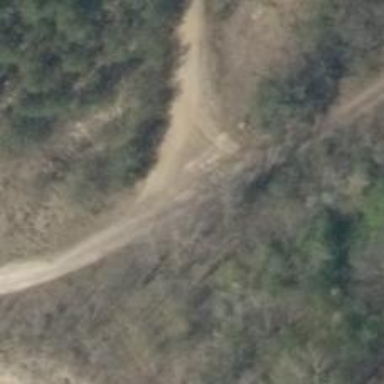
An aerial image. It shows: Track with compacted grade3 surface.